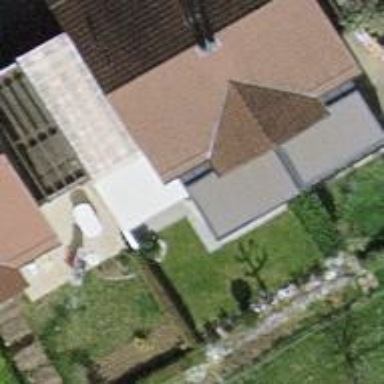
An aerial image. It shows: Garden surrounded by fence.